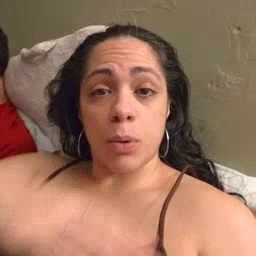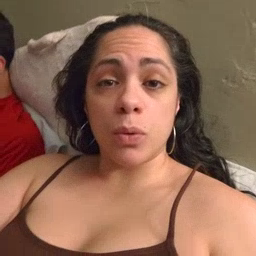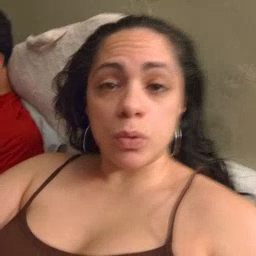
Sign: table